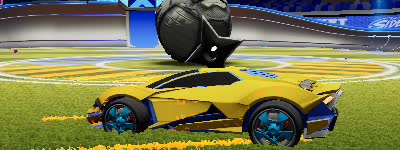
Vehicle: werewolf